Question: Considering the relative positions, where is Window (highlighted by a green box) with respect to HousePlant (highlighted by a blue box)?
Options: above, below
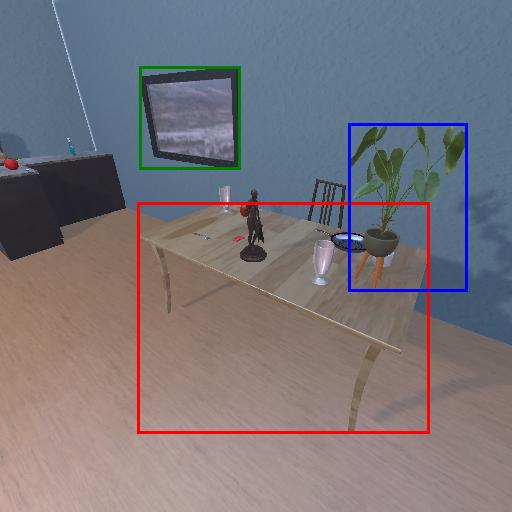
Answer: above